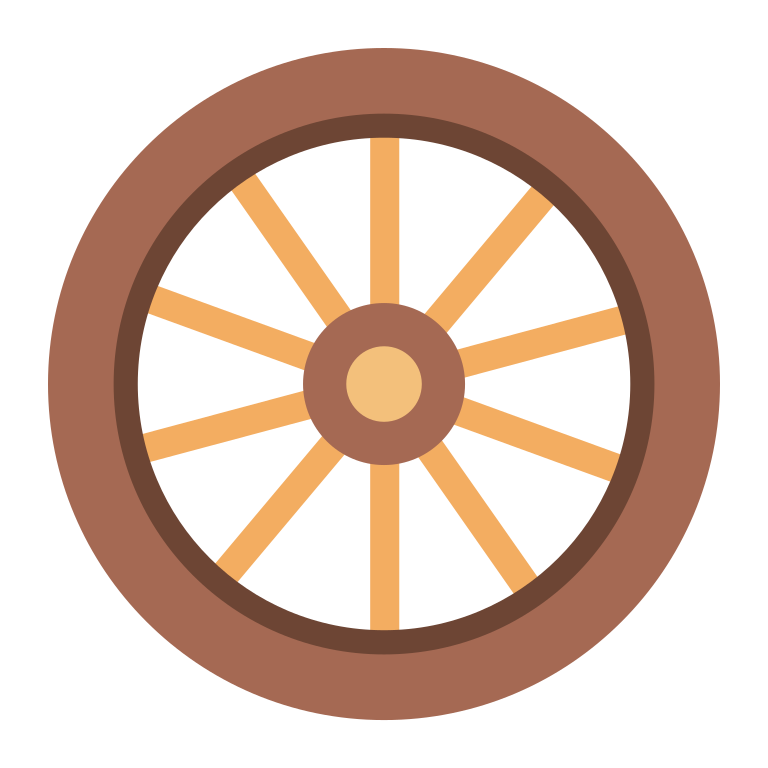
wheel flat